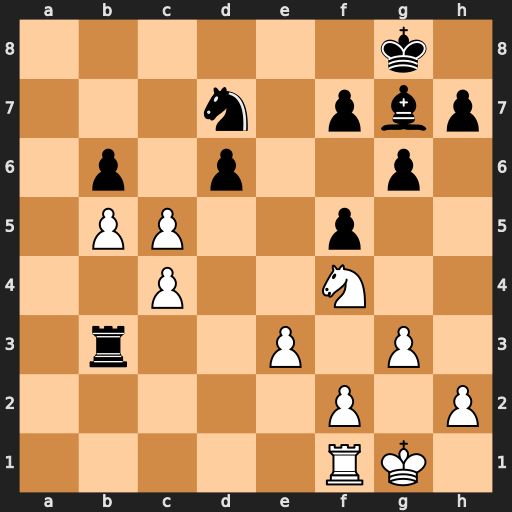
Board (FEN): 6k1/3n1pbp/1p1p2p1/1PP2p2/2P2N2/1r2P1P1/5P1P/5RK1
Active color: w
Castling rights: -
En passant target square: -
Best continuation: c6